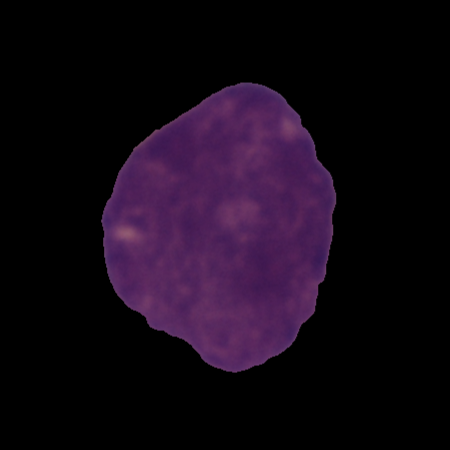
Label: cancer